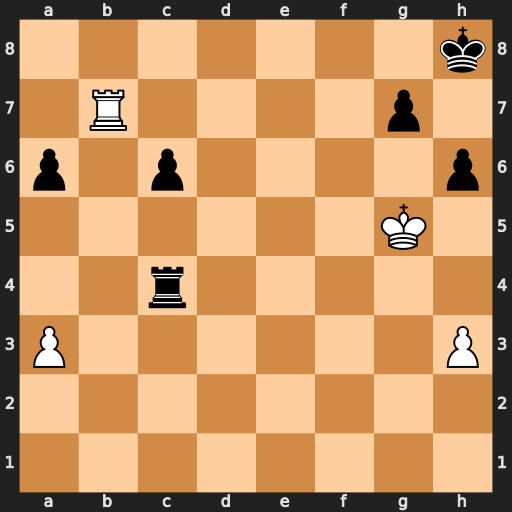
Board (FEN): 7k/1R4p1/p1p4p/6K1/2r5/P6P/8/8
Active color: w
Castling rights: -
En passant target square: -
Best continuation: Kg6 Re4 Rb8+ Re8 Rxe8#